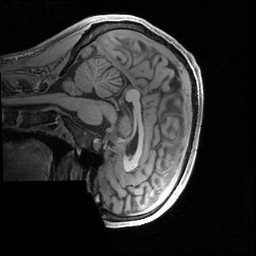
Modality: T1w
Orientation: sagittal
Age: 24
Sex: male
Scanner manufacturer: siemens
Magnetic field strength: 3 T
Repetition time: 2.4 s
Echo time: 0.00231 s